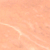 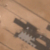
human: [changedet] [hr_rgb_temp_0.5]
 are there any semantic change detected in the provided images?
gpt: Some streets and an airport was created in the desert.